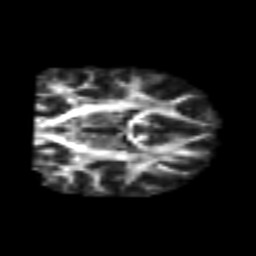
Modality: FA
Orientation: coronal
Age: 25
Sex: male
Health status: healthy